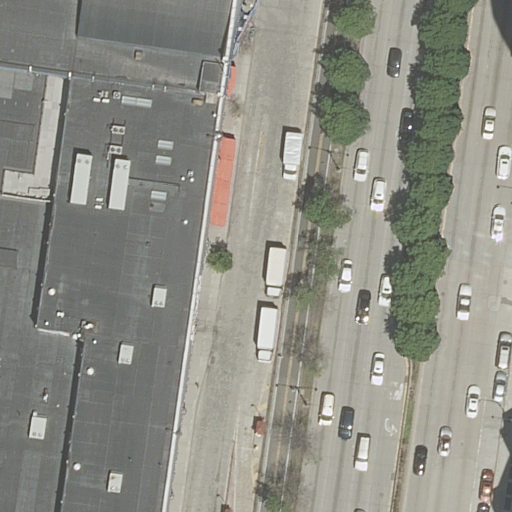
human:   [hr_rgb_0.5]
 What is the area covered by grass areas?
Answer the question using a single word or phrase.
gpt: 678m2

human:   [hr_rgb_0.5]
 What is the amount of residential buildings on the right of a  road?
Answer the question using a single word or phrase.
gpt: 0

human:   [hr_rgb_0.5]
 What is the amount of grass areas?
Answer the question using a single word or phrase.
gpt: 2

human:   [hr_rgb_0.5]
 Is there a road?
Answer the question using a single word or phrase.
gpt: yes

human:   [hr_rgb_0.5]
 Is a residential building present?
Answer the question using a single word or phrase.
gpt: yes

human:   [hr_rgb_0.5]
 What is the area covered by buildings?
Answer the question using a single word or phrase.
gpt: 5198m2

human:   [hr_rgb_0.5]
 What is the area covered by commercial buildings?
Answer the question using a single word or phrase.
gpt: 0m2

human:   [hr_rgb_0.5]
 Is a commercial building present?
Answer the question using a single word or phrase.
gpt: no

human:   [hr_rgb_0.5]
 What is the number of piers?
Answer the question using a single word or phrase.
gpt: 1

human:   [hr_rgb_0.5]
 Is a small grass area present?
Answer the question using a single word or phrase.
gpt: no

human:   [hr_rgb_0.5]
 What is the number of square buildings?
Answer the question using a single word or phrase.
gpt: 0

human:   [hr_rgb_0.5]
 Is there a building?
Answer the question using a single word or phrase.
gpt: yes

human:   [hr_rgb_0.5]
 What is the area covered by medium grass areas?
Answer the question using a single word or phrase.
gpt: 170m2

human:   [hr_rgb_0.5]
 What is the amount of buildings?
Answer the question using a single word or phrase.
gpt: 2

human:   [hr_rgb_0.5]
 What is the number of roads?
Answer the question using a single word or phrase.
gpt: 7

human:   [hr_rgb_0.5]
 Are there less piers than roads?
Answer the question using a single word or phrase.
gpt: yes

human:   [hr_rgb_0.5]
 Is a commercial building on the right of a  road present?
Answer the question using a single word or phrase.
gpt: no

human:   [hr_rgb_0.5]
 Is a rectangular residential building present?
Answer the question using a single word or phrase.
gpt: yes

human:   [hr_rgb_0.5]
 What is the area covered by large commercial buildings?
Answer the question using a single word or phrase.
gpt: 0m2

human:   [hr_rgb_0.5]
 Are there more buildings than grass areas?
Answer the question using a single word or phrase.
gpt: no

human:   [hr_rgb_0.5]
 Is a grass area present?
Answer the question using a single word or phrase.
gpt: yes

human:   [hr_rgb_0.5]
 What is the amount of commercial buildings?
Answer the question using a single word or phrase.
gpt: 0

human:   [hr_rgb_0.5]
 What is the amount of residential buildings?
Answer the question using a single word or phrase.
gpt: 2

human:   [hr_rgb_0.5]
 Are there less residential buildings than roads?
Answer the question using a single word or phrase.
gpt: yes

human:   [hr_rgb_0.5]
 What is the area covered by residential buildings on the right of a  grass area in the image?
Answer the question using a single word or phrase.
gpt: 0m2

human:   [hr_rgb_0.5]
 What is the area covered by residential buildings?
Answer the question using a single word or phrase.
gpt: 5198m2

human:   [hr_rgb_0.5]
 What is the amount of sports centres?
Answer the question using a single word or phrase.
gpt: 1

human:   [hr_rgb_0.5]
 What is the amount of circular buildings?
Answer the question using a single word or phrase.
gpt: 0

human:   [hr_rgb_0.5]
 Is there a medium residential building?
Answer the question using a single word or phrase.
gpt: no

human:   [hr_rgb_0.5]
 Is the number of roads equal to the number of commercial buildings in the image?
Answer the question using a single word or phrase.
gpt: no

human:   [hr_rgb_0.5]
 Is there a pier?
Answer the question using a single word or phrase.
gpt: yes

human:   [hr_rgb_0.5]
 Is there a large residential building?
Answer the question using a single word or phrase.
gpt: yes

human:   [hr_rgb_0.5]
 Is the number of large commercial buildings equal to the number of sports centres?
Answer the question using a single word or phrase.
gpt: no

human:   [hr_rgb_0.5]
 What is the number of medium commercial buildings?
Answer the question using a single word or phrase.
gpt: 0

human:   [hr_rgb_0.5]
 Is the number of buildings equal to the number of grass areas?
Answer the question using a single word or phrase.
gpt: yes

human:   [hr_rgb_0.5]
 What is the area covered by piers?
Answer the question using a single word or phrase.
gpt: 2989m2

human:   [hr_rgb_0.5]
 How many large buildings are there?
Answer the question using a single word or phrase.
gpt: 2

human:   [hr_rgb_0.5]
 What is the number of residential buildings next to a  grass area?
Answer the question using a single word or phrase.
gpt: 2

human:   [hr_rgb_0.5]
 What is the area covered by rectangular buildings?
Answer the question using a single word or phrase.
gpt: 5198m2

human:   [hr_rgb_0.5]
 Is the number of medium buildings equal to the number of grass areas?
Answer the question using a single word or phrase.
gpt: no

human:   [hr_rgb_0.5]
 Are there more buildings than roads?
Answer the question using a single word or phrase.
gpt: no

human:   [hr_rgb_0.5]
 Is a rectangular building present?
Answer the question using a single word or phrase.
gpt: yes

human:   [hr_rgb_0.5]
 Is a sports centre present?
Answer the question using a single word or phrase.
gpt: yes

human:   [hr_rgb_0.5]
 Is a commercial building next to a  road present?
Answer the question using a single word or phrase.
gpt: no

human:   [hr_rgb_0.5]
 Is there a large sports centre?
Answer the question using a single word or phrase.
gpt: yes

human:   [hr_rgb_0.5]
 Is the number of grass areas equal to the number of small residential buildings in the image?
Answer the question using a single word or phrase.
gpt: no

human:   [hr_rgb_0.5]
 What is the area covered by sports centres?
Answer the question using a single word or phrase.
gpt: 7790m2

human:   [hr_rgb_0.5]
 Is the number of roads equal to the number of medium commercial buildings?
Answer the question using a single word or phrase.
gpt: no

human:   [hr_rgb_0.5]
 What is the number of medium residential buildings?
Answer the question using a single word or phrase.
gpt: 0

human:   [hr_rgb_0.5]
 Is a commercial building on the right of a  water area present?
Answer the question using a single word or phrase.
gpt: no

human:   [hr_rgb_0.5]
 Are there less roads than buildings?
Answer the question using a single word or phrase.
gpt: no

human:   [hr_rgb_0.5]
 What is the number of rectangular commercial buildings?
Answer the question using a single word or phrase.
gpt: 0

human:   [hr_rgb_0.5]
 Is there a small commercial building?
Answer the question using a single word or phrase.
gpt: no

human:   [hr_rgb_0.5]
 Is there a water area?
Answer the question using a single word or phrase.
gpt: no

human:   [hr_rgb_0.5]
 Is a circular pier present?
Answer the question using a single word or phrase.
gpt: no

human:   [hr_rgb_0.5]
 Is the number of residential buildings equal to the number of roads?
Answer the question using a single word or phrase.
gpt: no

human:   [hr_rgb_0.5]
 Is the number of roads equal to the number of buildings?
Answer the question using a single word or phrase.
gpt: no

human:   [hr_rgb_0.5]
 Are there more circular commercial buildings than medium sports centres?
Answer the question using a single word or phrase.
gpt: no

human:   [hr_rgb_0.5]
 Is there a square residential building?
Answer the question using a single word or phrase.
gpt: no

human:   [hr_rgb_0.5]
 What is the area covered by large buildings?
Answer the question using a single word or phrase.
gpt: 5198m2

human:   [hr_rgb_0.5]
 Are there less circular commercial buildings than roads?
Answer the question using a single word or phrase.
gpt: yes

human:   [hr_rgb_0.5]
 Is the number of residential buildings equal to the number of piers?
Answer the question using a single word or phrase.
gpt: no

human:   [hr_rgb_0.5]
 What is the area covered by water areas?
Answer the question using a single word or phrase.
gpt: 0m2

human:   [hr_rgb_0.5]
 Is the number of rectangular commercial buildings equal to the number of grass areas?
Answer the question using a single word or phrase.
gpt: no